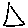
Label: triangle